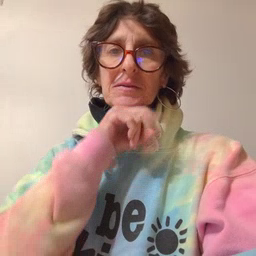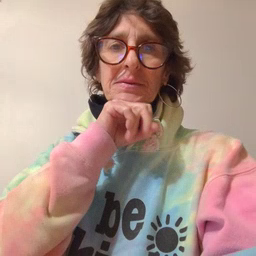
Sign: frog